Field crop: tomato
Growth stage: 2
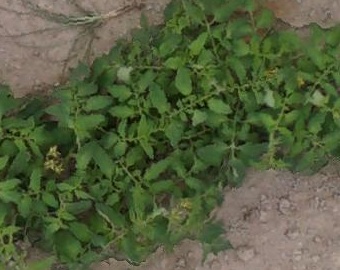
Species: tomato